Question: Here is my git repo's current state (as visualised in GitX).

The '34e...' and 'c3d...' commits (the 'Implemented a global...' commented ones) are IDENTICAL. I confirmed this with git diff, and they even have identical commit times! The only difference is their SHAs.
I have no idea how I got my repo into this state. While I am no git pro, I have been using it for a while now and have become very comfortable with all the basics. This has occurred out of the blue, and I wasn't experimenting with any git features or workflows that I hadn't used before, so I am rather confused.
No one else has committed anything to the remote, so I can change history there, but a solution not involving that would be better.
I could just do the normal merge or rebase of master and origin/master, but I am uncomfortable with that as the history will then show 2 identical commits.
Is it possible to checkout origin/master and then rebase all the commits starting at 'a4a...' onto origin/master, and then switch master to this new HEAD? (basically leaving the 'c3d...' commit hanging by itself, which doesnt matter as its the dupe)
1) So whats the preferred way to fix this?
2) Any ideas how this happened? Anyone else seen it before?
EDIT:
: outputted nothing.
:
> Bender:mt-d-styles tyson$ git reflog master
<PHONE> master@{0}: commit: Added debug only console printing to test image view
<PHONE> master@{1}: commit: Added new marker interface that custom cells can imp
a4ab788 master@{2}: commit: Added a new StyledRootElement that automatically app
c3db784 master@{3}: commit: Implemented a global technique for styling all exist
34e1ab6 master@{4}: commit: Implemented a global technique for styling all exist
8519fb1 master@{5}: commit: Extended the remove method to give callers access to
30aeee6 master@{6}: commit: Added a new factory method based Side Swipe View con
:
> Bender:mt-d-styles tyson$ git reflog origin/master
34e1ab6 refs/remotes/origin/master@{0}: update by push
8519fb1 refs/remotes/origin/master@{1}: update by push
495e0ef refs/remotes/origin/master@{2}: update by push
c5fec81 refs/remotes/origin/master@{3}: update by push
cba1e0f refs/remotes/origin/master@{4}: update by push
9ee1ffb refs/remotes/origin/master@{5}: update by push
68ee429 refs/remotes/origin/master@{6}: update by push
0e2d199 refs/remotes/origin/master@{7}: update by push
8a4de84 refs/remotes/origin/master@{8}: update by push
EDIT 2:
:
'''
* commit c3db7848171f396c5a595a35dd6b609c119f9e84
| tree 998e9749546d05178798c8a462d3eff02a111f4c
| parent 8519fb17e77b8ae865e071772ae652316df8822a
| author Tyson <tyson> <PHONE> +0800
| committer Tyson <tyson> <PHONE> +0800
|
| Implemented a global technique for styling all existing MT.D element backg
|
| * commit 34e1ab666a81dde7582ee9e31bfa961420d38f55 (origin/master)
|/ tree 38f9e0c3d936c702fdcd18d215a2f0a88280893b
| parent 8519fb17e77b8ae865e071772ae652316df8822a
| author Tyson <tyson> <PHONE> +0800
| committer Tyson <tyson> <PHONE> +0800
|
| Implemented a global technique for styling all existing MT.D element bac
|
'''
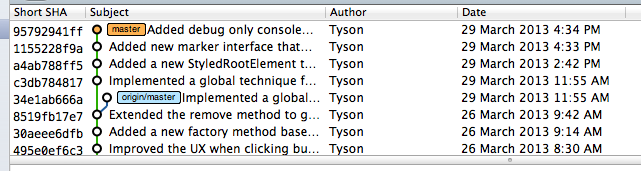
Answer: :
You probably did some history rewriting. If the commits where exactly identical, the SHA would automatically be the same. What you see in you UI is not the commit date, but the author date. Run 'git log --format=raw --decorate -graph --all' to get more details. I guess you will see that the commit date of your local version is a later date. That is caused by history rewriting, usually amending or rebasing.
:
If you know how to go back, you could just try pulling with rebase - if the commits really are identical, git realize this and only add one commit. If you don't know how to go back, just rebase 'master' onto 'origin/master', cutting at c3db784817:
'''
git rebase --onto origin/master c3db784817 master
'''
---
## @Your question in the comments:
How I know you amended from the reflog:
'''
c3db784 master@{3}: commit: Implemented a global technique for styling all exist
34e1ab6 master@{4}: commit: Implemented a global technique for styling all exist
'''
Your master branch was at '34e1ab6', after you created a commit. Then you pushed this commit. Then your master branch moved to 'c3db784' - a commit with the same message, and your git client says the reason for this was 'commit'. Since there was no branch head movement in between, this smells a lot like an amend. The command line client would say 'commit (amend)' though.
And your log tells me that you did the first commit at unix time '<PHONE>' (2013-03-28 20:55:27) and then amended it at unix time '<PHONE>' (2013-03-28 23:42:45). (And that you probably live in the US ;)